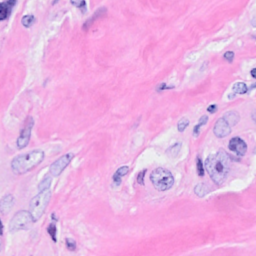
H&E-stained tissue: Breast